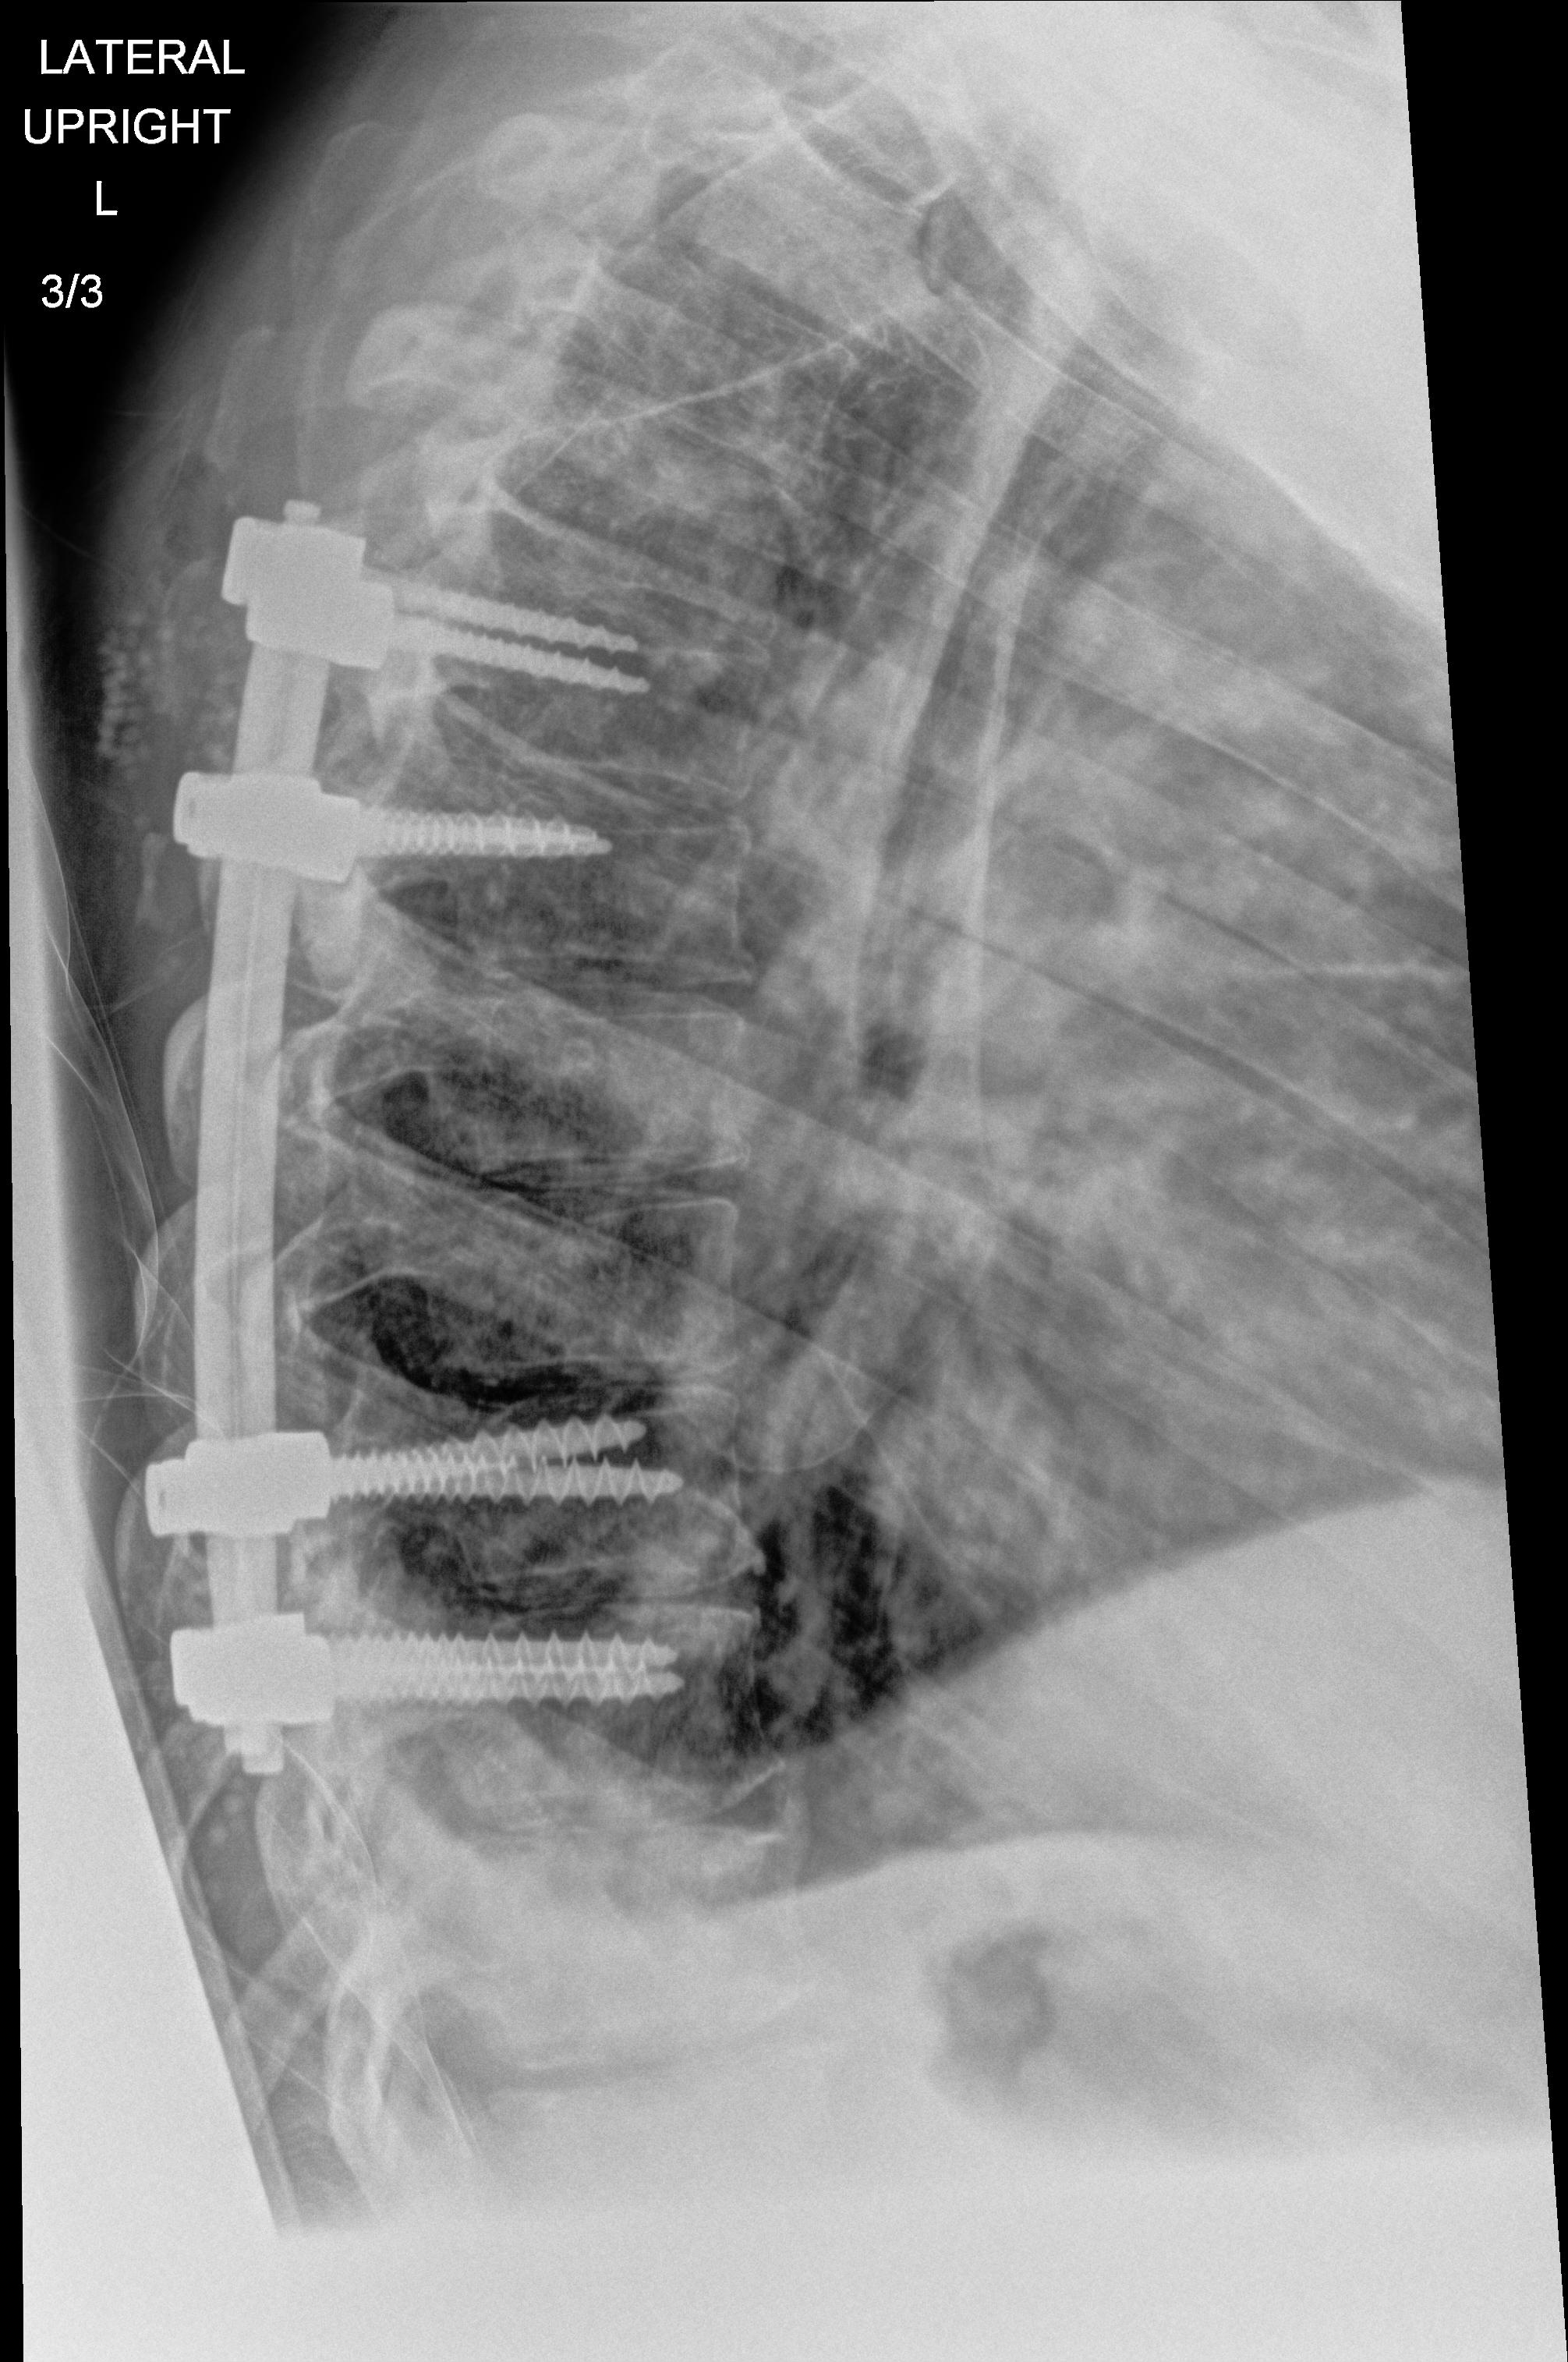
View: LATERAL
Implant manufacturer: medtronic solera